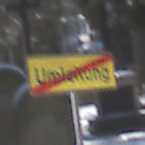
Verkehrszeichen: EndeDerUmleitungsankuendigung
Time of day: MorningAfternoon
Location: Outdoor (Special)
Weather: Clear
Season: Winter
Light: Natural